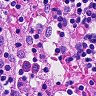
Metastatic tissue present: no